Question: Assuming that I have following XML:
'''
<?xml version="1.0" encoding="UTF-8" ?>
<exchange xmlns:xsi="http://www.w3.org/2001/XMLSchema-instance" xsi:noNamespaceSchemaLocation="http://download.autodesk.com/us/navisworks/schemas/nw-exchange-12.0.xsd" units="ft" filename="" filepath="">
<batchtest name="3636" internal_name="3636" units="ft">
<clashtests>
<clashtest name="Ducts VS Ducts" test_type="hard" status="new" tolerance="<PHONE>" merge_composites="0">
<linkage mode="none"/>
<left>
<clashselection selfintersect="0" primtypes="1">
<locator>/</locator>
</clashselection>
</left>
<right>
<clashselection selfintersect="0" primtypes="1">
<locator>/</locator>
</clashselection>
</right>
<rules/>
</clashtest>
<clashtest name="Ducts VS Cable Trays" test_type="hard" status="new" tolerance="<PHONE>" merge_composites="0">
<linkage mode="none"/>
<left>
<clashselection selfintersect="0" primtypes="1">
<locator>/</locator>
</clashselection>
</left>
<right>
<clashselection selfintersect="0" primtypes="1">
<locator>/</locator>
</clashselection>
</right>
<rules/>
</clashtest>
</batchtest>
</exchange>
'''
I want to do like this image using C# in Visual Studio

I want to change the value of node to depend on the value of node as shown in the image.
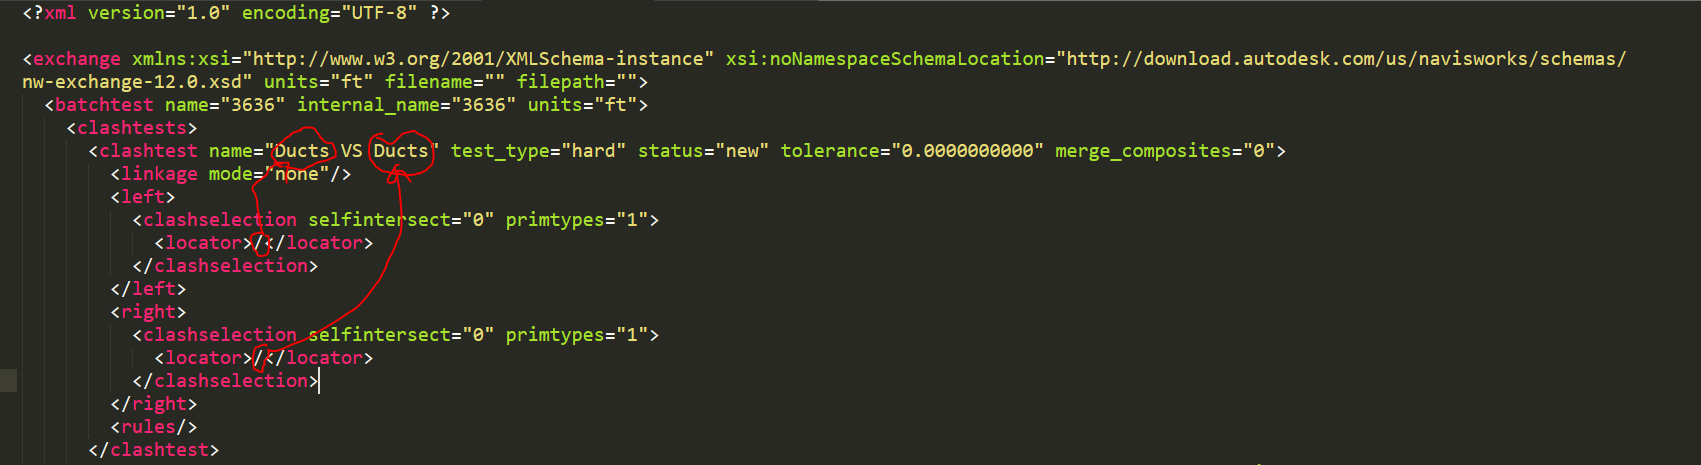
Answer: Use xml linq :
'''
using System;
using System.Collections.Generic;
using System.Linq;
using System.Text;
using System.Xml;
using System.Xml.Linq;
using System.Text.RegularExpressions;
namespace ConsoleApplication1
{
class Program
{
const string FILENAME = @"c: emp est.xml";
static void Main(string[] args)
{
XDocument doc = XDocument.Load(FILENAME);
foreach (XElement clashtest in doc.Descendants("clashtest"))
{
string name = (string)clashtest.Attribute("name");
string pattern = "(?'name1'.*)VS(?'name2'.*)";
Match match = Regex.Match(name, pattern);
string name1 = match.Groups["name1"].Value.Trim();
string name2 = match.Groups["name2"].Value.Trim();
List<XElement> locators = clashtest.Descendants("locator").ToList();
locators[0].SetValue(name1);
locators[1].SetValue(name2);
}
}
}
}
'''